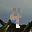
Label: 4